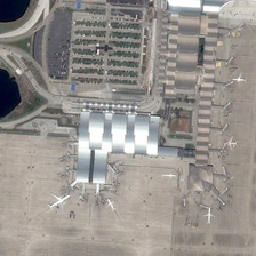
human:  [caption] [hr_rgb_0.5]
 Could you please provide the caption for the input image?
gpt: A solid silver building is next to a parking lot full of cars.

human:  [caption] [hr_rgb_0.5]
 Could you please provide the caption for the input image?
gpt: Two white planes passed slowly over the silver square building.

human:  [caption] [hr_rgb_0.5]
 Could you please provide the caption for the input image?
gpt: Two white planes slowly passed the silver square building.

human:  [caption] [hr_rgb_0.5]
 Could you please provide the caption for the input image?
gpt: Strong silver buildings are located beside a parking lot full of cars.

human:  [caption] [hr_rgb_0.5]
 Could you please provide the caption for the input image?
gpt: There is a blue lake near the airport .